Interaction volume radius: 5 \u00c5
Interaction volume height: 20 \u00c5
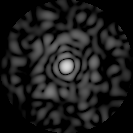
Disorder parameter: 0.7985